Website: walmart
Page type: payment
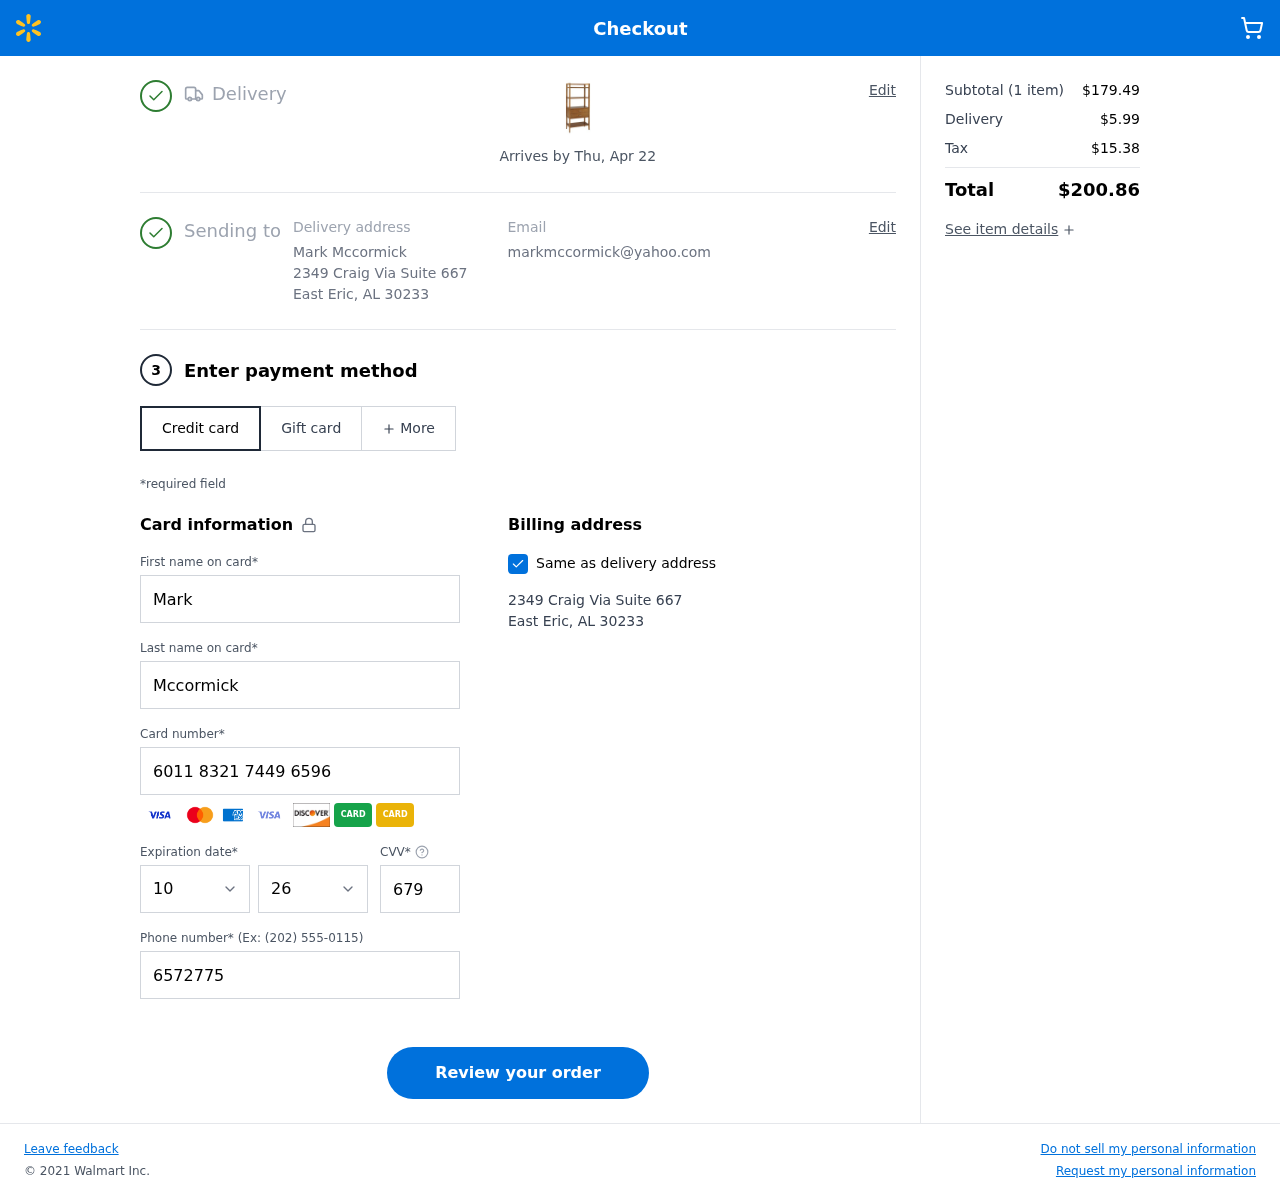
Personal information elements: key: PII_CARD_CVV
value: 679
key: PII_CARD_EXPIRY_MONTH
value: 10
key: PII_CARD_EXPIRY_YEAR
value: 26
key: PII_CARD_NUMBER
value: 6011 8321 7449 6596
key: PII_CITY
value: East Eric
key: PII_EMAIL
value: markmccormick@yahoo.com
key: PII_FIRSTNAME
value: Mark
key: PII_FULLNAME
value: Mark Mccormick
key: PII_LASTNAME
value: Mccormick
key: PII_PHONE
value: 6572775342
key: PII_POSTCODE
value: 30233
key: PII_STATE_ABBR
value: AL
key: PII_STREET
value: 2349 Craig Via Suite 667
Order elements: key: ORDER_DELIVERY_DATE
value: Arrives by Thu, Apr 22
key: ORDER_NUM_ITEMS
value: (1 item)
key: ORDER_SUBTOTAL
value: $179.49
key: ORDER_SHIPPING_COST
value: $5.99
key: ORDER_TAX
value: $15.38
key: ORDER_TOTAL
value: $200.86